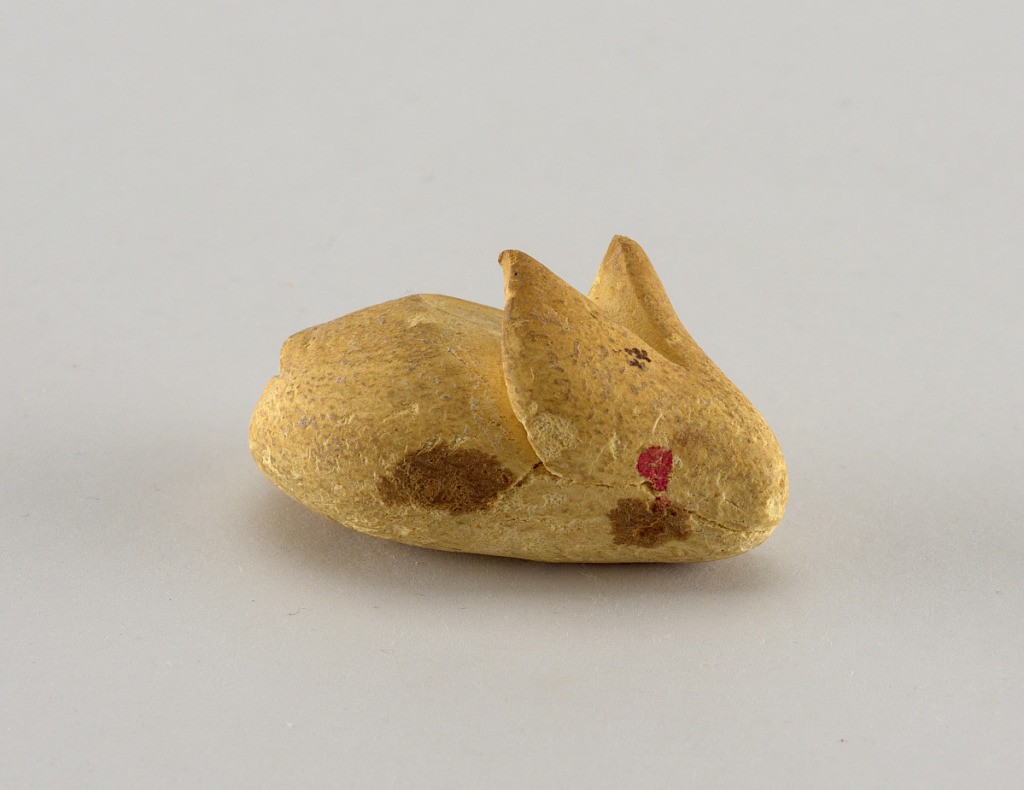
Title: Ornament, Christmas
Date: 1850–99
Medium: Dough
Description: Rabbit with pink eyes.